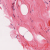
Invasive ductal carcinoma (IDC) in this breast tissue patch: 0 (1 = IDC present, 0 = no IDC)